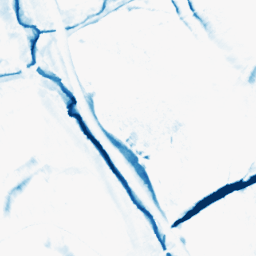
Category: morphological
Decomposition family: morphological_diamond
Decomposition parameters: operation: closing
radius: 10
Upsampling method: linear_exact
Upsampling parameters: scale: 4
Upsampling scale: 4